Question: I am currently building a site that uses <URL>. Some users are seeing a dotted box around the div as the animation executes on a hover. How can I remove the dotted box in Firefox?
I have tried removing it with the following CSS:
'''
:focus {outline:none;}
::-moz-focus-inner {border:0;}
'''

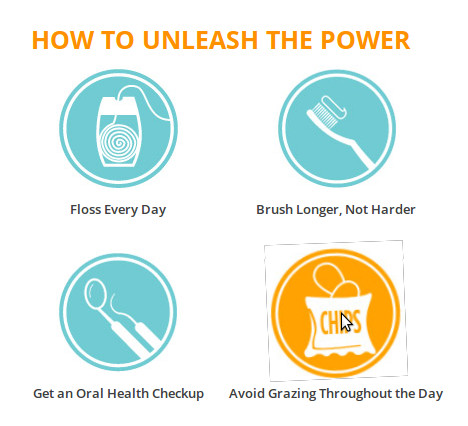
Answer: '''
img
{
border-style: none;
}
'''
Works for image, Ithink it will do the same for dotted boxes